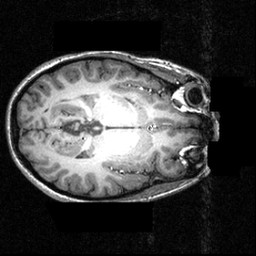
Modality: T1w
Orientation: axial
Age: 24
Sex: female
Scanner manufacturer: siemens
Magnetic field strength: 3.951 T
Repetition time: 1.5 s
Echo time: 0.00335 s